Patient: sex M, age 61
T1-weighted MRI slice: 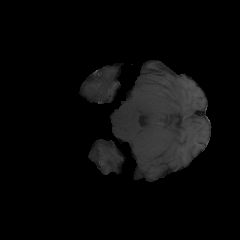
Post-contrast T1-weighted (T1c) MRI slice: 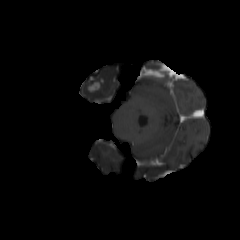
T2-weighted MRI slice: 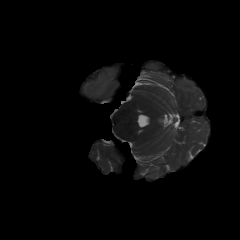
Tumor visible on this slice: yes
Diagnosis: Glioblastoma, IDH-wildtype
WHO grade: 4